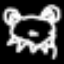
Label: frog